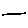
Label: line